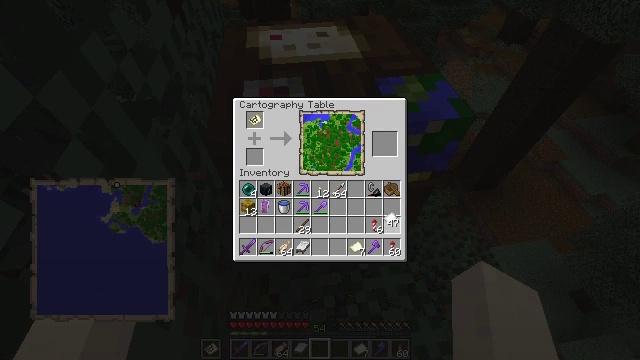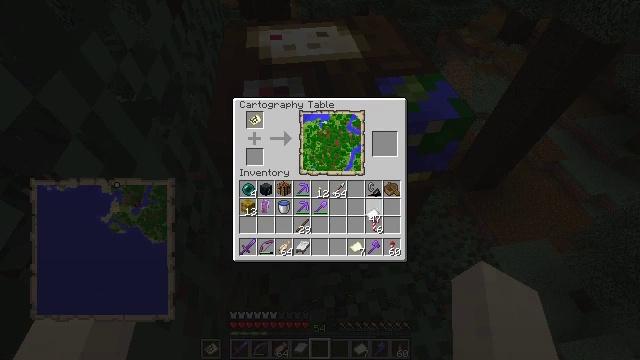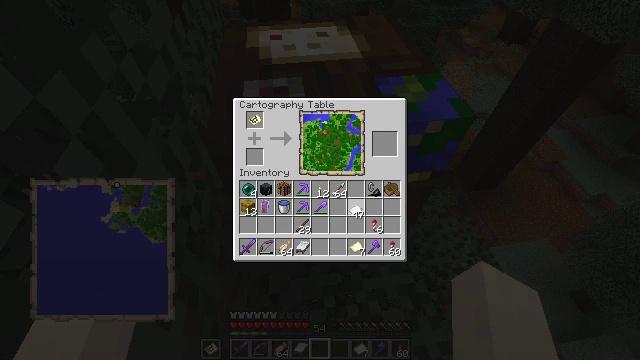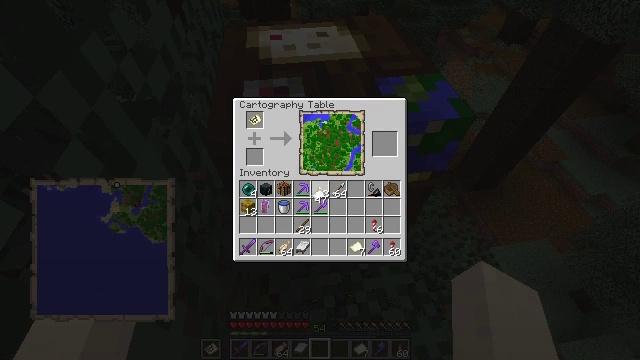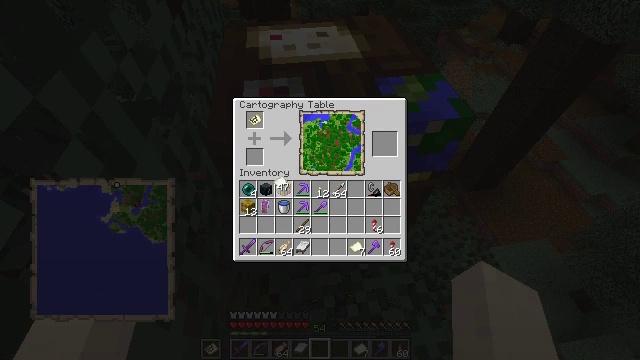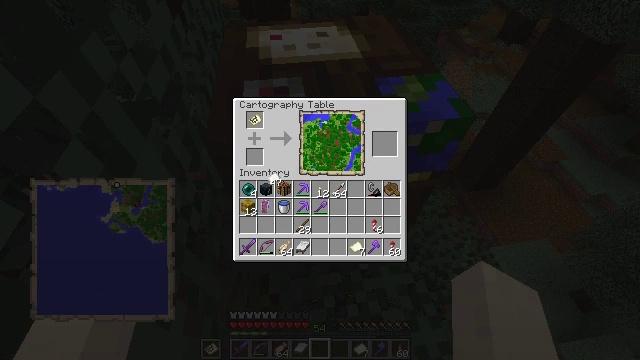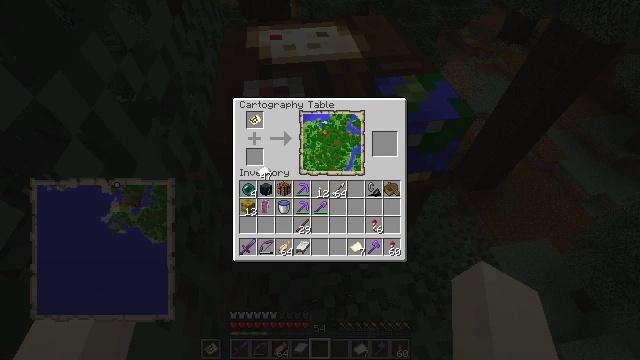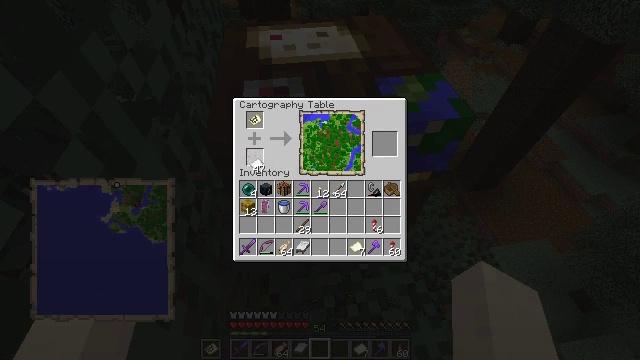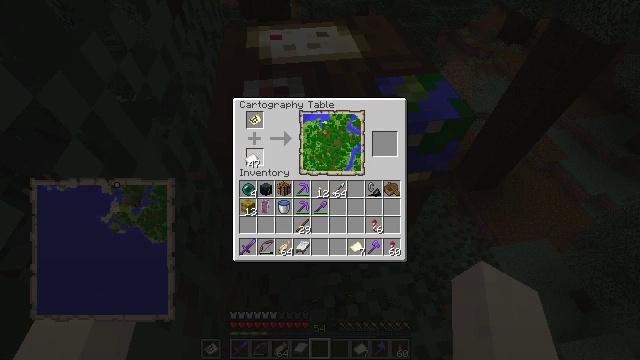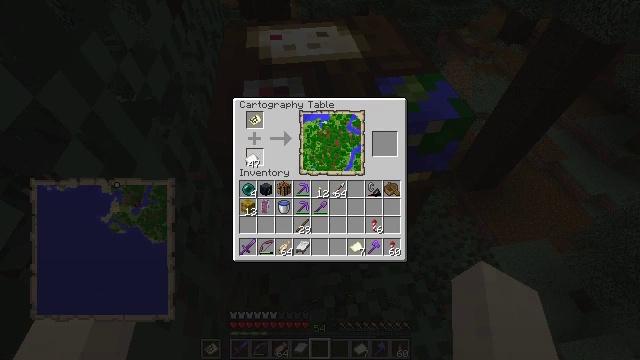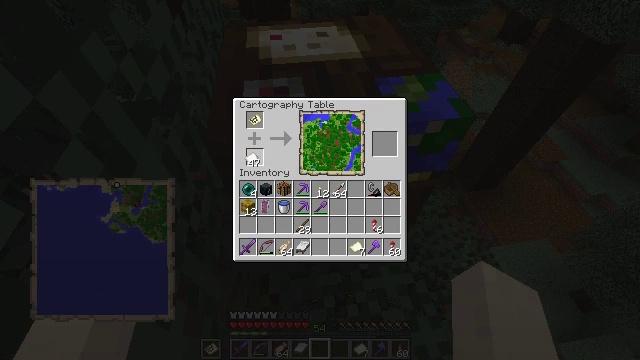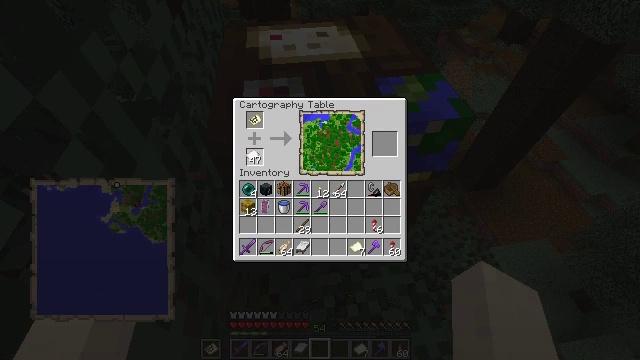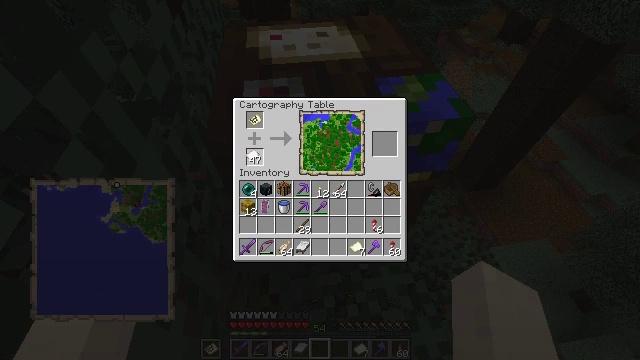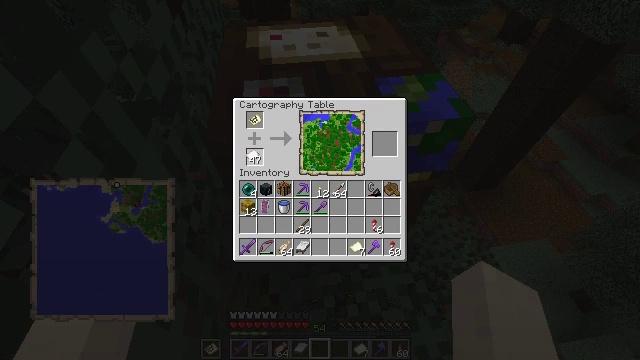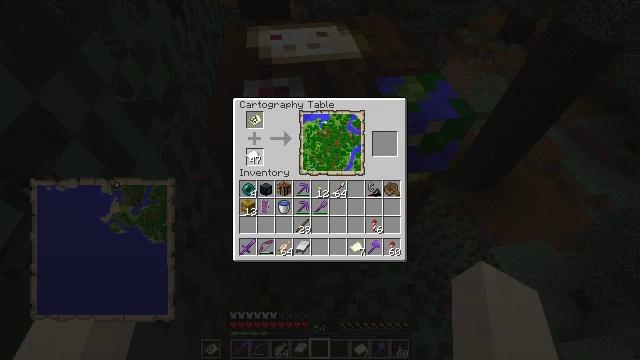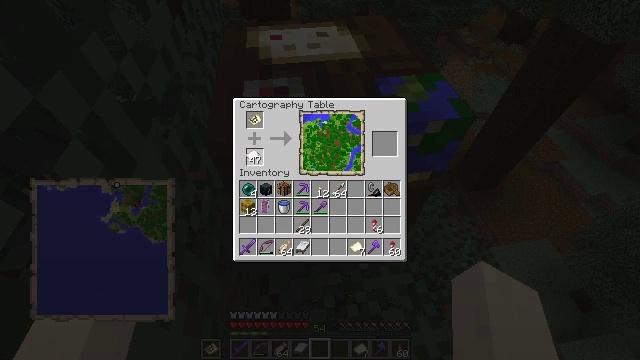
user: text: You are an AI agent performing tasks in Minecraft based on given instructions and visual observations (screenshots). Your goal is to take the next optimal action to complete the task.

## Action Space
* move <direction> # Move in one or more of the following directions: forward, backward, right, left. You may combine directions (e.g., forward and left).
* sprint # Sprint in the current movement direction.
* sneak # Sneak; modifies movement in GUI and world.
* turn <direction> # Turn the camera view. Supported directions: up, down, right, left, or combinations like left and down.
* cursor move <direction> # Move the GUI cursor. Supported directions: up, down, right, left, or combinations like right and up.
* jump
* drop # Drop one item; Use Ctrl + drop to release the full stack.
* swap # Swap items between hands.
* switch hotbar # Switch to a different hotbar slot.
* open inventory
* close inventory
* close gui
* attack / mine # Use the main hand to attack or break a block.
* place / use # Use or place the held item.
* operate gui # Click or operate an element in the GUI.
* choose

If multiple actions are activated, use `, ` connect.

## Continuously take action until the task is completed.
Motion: motion action
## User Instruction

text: Reclaim the cartography table for later use.
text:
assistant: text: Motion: turn left
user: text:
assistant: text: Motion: turn left
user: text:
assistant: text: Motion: turn left and up
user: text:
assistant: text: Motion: turn left and up
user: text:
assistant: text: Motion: turn left
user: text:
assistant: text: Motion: turn left
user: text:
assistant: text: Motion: turn left and up
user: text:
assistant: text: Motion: no_op
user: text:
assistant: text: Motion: no_op
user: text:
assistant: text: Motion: no_op
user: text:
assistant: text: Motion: no_op
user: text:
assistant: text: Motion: no_op
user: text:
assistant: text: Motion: use / place
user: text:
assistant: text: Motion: use / place
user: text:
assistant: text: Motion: use / place
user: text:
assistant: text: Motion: no_op
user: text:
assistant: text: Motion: no_op
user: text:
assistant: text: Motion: no_op
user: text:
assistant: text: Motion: no_op
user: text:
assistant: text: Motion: no_op
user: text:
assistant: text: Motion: turn right
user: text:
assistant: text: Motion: turn right and down
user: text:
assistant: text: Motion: turn right and down
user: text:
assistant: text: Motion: turn right and down
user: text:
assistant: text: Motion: turn right
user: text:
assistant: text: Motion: no_op
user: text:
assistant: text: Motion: no_op
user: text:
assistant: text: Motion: no_op
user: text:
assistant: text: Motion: no_op
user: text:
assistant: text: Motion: no_op